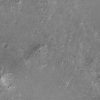
Atmospheric dust classification: not_dusty